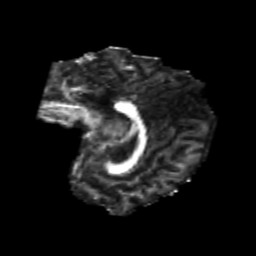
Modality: FA
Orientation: sagittal
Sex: female
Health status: healthy
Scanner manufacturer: philips
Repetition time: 7.464 s
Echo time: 0.08723 s